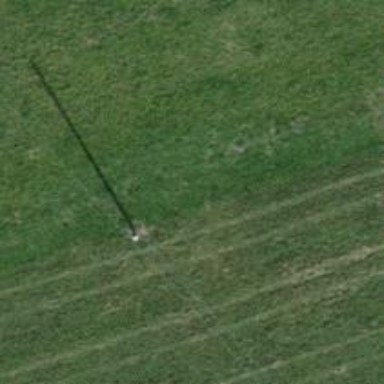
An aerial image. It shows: Power pole.